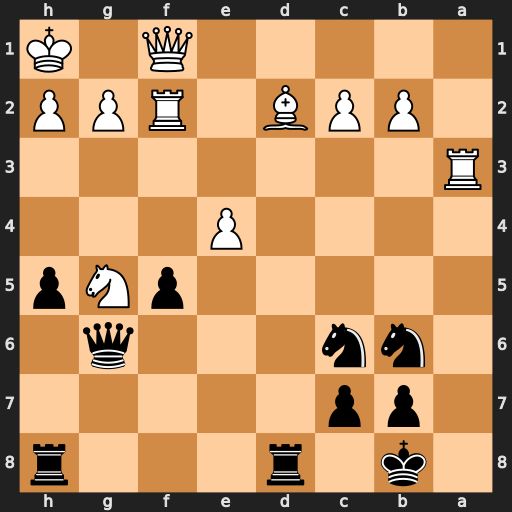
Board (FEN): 1k1r3r/1pp5/1nn3q1/5pNp/4P3/R7/1PPB1RPP/5Q1K
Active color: b
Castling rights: -
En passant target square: -
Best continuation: Rxd2 Rxd2 Qxg5